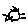
Label: sun